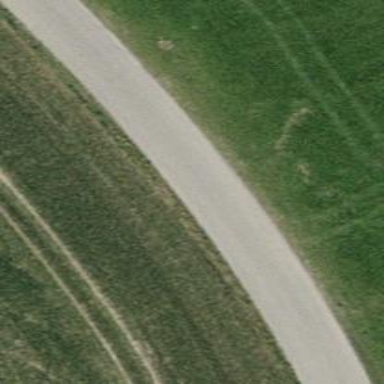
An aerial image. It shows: Unclassified road.